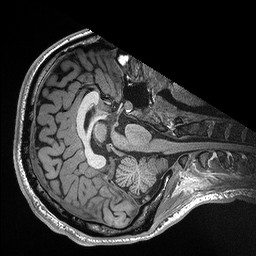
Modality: T1w
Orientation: axial
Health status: healthy
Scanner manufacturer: siemens
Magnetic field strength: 3 T
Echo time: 0.00298 s